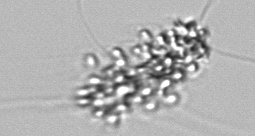
Label: Chaetoceros_didymus_TAG_external_flagellate